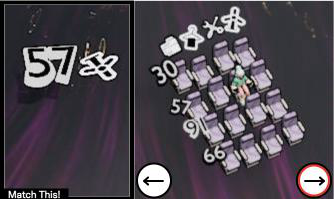
Task: seats
Answer: no